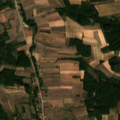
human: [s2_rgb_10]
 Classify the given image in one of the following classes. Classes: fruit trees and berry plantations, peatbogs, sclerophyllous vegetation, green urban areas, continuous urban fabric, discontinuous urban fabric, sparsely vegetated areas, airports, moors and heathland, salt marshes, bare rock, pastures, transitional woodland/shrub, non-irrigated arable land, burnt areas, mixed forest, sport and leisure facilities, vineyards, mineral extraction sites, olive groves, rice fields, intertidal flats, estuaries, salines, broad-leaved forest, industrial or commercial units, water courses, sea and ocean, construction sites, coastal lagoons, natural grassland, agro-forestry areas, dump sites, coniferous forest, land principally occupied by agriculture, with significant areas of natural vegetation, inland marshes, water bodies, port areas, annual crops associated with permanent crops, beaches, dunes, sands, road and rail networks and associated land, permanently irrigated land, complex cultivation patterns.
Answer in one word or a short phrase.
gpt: non-irrigated arable land, complex cultivation patterns, land principally occupied by agriculture, with significant areas of natural vegetation, broad-leaved forest